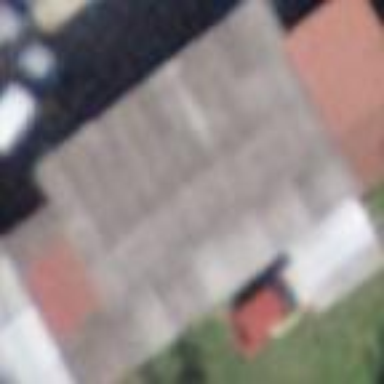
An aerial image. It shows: Group of garages.